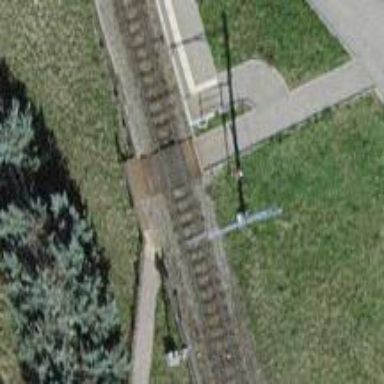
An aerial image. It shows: Railway crossing.